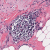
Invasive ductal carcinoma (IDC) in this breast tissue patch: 0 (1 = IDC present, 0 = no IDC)